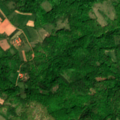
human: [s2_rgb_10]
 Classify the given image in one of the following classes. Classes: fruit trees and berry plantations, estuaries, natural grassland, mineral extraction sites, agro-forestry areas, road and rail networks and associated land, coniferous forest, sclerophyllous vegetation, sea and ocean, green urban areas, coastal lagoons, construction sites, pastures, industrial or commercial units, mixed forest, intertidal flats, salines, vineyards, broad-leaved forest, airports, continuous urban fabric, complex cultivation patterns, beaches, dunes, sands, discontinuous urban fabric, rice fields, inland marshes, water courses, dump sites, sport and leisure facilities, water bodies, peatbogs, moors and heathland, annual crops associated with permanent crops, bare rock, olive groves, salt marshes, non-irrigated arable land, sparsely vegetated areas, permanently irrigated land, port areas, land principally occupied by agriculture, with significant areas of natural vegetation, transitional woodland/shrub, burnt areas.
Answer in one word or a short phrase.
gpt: complex cultivation patterns, land principally occupied by agriculture, with significant areas of natural vegetation, broad-leaved forest